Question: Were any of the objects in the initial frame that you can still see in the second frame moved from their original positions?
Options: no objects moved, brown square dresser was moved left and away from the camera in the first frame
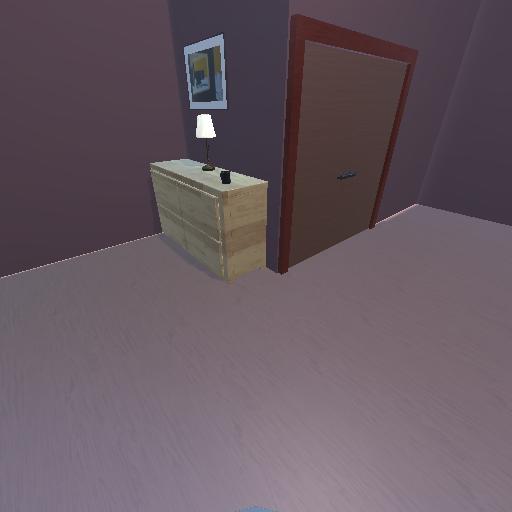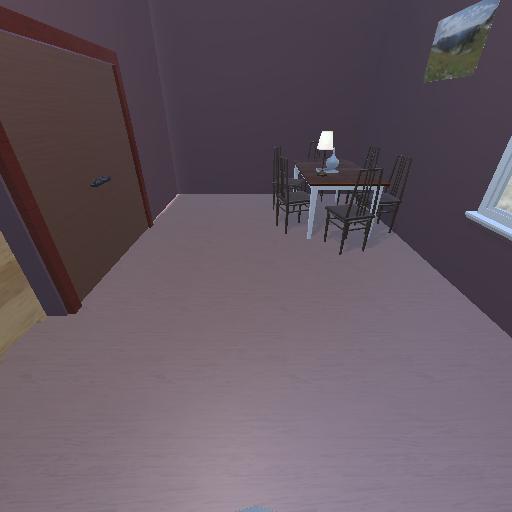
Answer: no objects moved